Question: What is the black item?
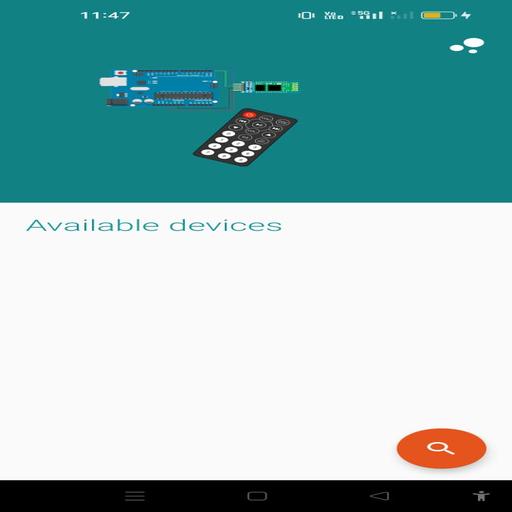
Answer:  Remote control